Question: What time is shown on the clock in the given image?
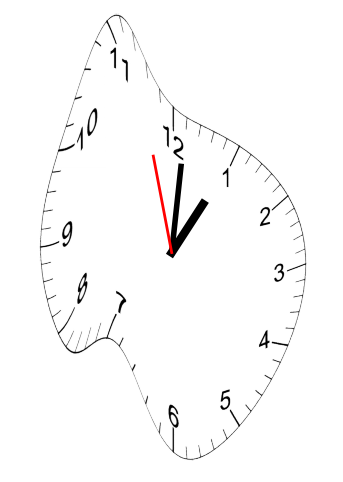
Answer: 01:00:57